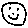
Label: smiley face